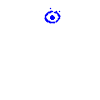
Particle: electron